Interaction volume radius: 5 \u00c5
Interaction volume height: 45 \u00c5
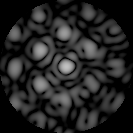
Disorder parameter: 0.4161